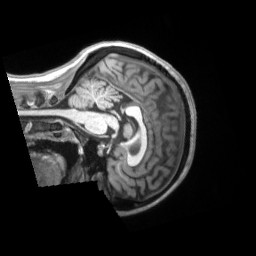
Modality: T1w
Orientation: sagittal
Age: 28
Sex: female
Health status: ill
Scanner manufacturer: siemens
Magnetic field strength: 3 T
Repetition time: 2.2 s
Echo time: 0.00157 s